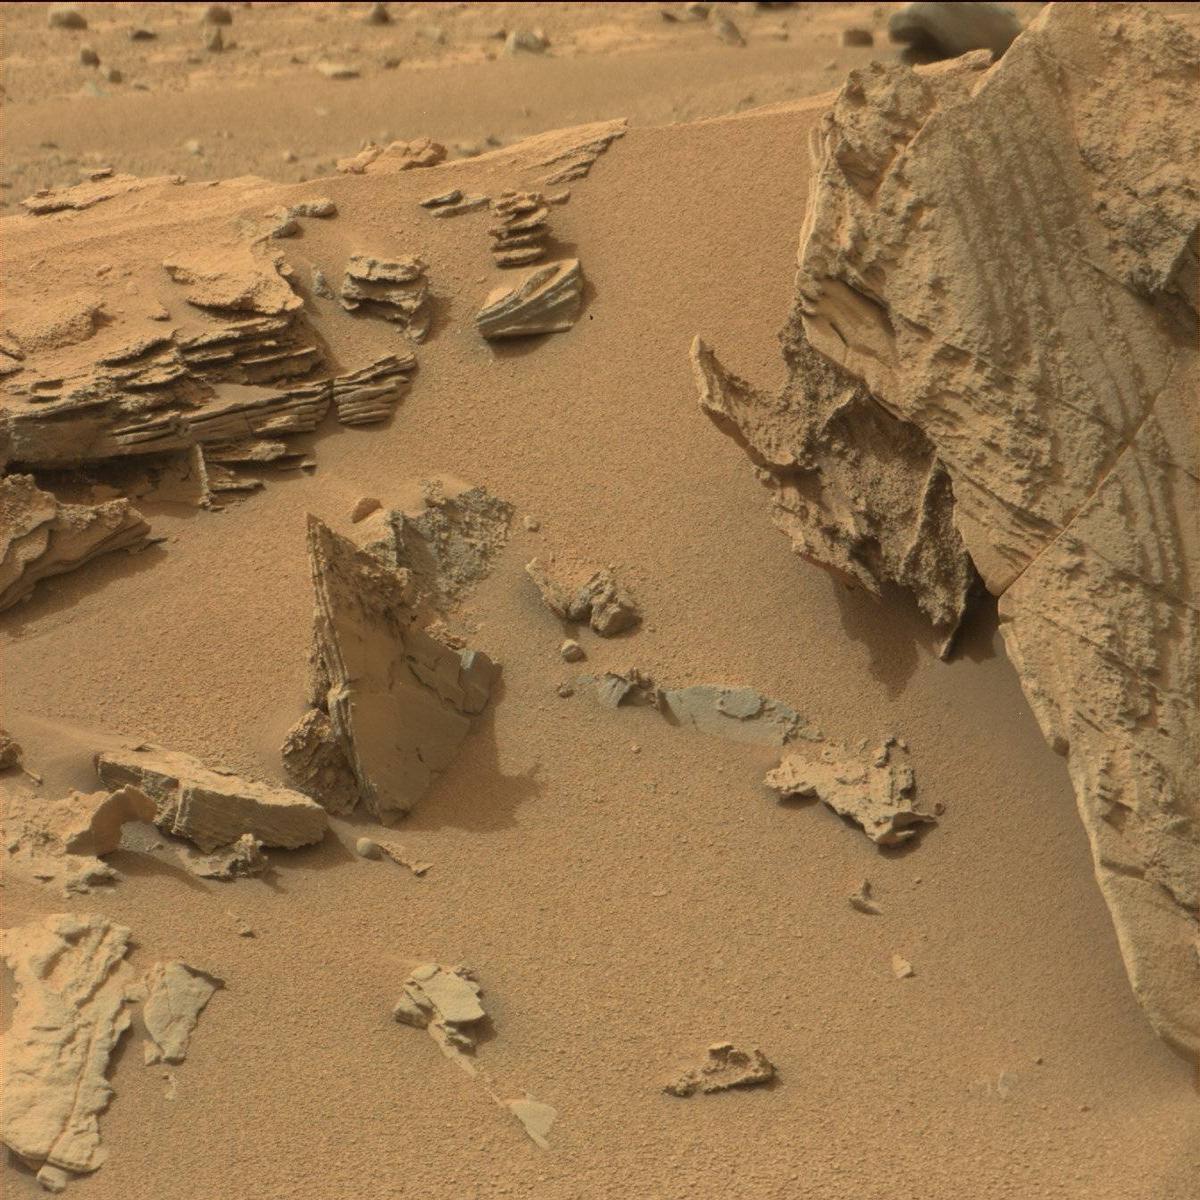
Terrain classes present: Bedrock, Sand / Soil